Question: We have a class structure as listed below
'''
public class ItemDTO
{
public int ItemID { get; set; }
}
public class CostPageDTO
{
public string CostPageNumber { get; set; }
public List<ItemDTO> Items { get; set; }
}
'''
There are two lists - 1) List of Costpage and Items present in the database 2) User selected costpages
We need to compare these two lists and get a resultant list that has costpages for which the count of distinct items in the actual set and selected set are same.
What is the 'best performing' LINQ for this (in Chain-Method approach)?
Expected Result based on the following scenario is a list with only 1 costpage - "C2" (for which items match)

'''
static void Main(string[] args)
{
List<CostPageDTO> selectedCostPageAndItems = GetSelectedCostPageAndItems();
List<CostPageDTO> actualItems = GetActualItems();
//LINQ code to get the matching count costPages
}
private static List<CostPageDTO> GetSelectedCostPageAndItems()
{
ItemDTO i1 = new ItemDTO();
i1.ItemID = 1;
ItemDTO i2 = new ItemDTO();
i2.ItemID = 2;
ItemDTO i3 = new ItemDTO();
i3.ItemID = 3;
CostPageDTO c1 = new CostPageDTO();
c1.CostPageNumber = "C1";
c1.Items = new List<ItemDTO>();
c1.Items.Add(i1);
CostPageDTO c2 = new CostPageDTO();
c2.CostPageNumber = "C2";
c2.Items = new List<ItemDTO>();
c2.Items.Add(i2);
c2.Items.Add(i3);
//CostPageDTO c2Duplicate = new CostPageDTO();
//c2Duplicate.CostPageNumber = "C2";
//c2Duplicate.Items = new List<ItemDTO>();
//c2Duplicate.Items.Add(i2);
//c2Duplicate.Items.Add(i3);
List<CostPageDTO> selectedCostPageAndItems = new List<CostPageDTO>();
selectedCostPageAndItems.Add(c1);
selectedCostPageAndItems.Add(c2);
//selectedCostPageAndItems.Add(c2Duplicate);
return selectedCostPageAndItems;
}
private static List<CostPageDTO> GetActualItems()
{
ItemDTO i1 = new ItemDTO();
i1.ItemID = 1;
ItemDTO i2 = new ItemDTO();
i2.ItemID = 2;
ItemDTO i3 = new ItemDTO();
i3.ItemID = 3;
ItemDTO i3Duplicate = new ItemDTO();
i3Duplicate.ItemID = 3;
CostPageDTO c1 = new CostPageDTO();
c1.CostPageNumber = "C1";
c1.Items = new List<ItemDTO>();
c1.Items.Add(i1);
c1.Items.Add(i2);
c1.Items.Add(i3);
CostPageDTO c2 = new CostPageDTO();
c2.CostPageNumber = "C2";
c2.Items = new List<ItemDTO>();
c2.Items.Add(i2);
c2.Items.Add(i3);
c2.Items.Add(i3Duplicate);
List<CostPageDTO> actualItems = new List<CostPageDTO>();
actualItems.Add(c1);
actualItems.Add(c2);
return actualItems;
}
'''
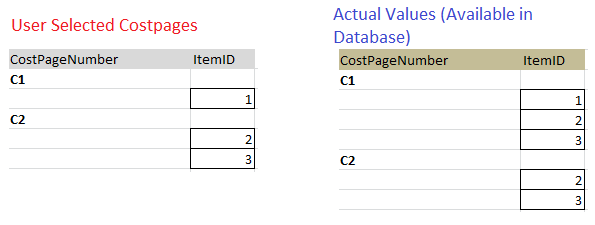
Answer: This will select your expected result:
'''
var result = selectedCostPageAndItems.SelectMany(scp => actualItems.Where(acp=>acp.CostPageNumber == scp.CostPageNumber),
(scp,acp)=> new {CostPageNumber = scp.CostPageNumber,
scpItems = new HashSet<int>(scp.Items.Select(x=>x.ItemID)),
acpItems = new HashSet<int>(acp.Items.Select(x=>x.ItemID))})
.Where(x => x.scpItems.SetEquals(x.acpItems))
.Select(x => x.CostPageNumber);
'''
'''
var result = from cp1 in selectedCostPageAndItems
from cp2 in actualItems
let items1 = new HashSet<int>(cp1.Items.Select(x=>x.ItemID))
let items2 = new HashSet<int>(cp2.Items.Select(x=>x.ItemID))
where cp1.CostPageNumber == cp2.CostPageNumber
&& items1.SetEquals(items2)
select cp1.CostPageNumber;
'''
Find all pairs of selected ('scp') and actual ('acp') 'CostPageDTO' with identical 'CostPageNumber'
'''
selectedCostPageAndItems.SelectMany(scp => actualItems.Where(acp=>acp.CostPageNumber == scp.CostPageNumber)
'''
For each such pair ('scp' and 'acp'), select the 'CostPageNumber' and a set of 'ItemDTO.ItemID' for the selected ('scpItems') and actual ('acpItems') 'CostPageDTO'
'''
(scp,acp)=> new {CostPageNumber = scp.CostPageNumber,
scpItems = new HashSet<int>(scp.Items.Select(x=>x.ItemID)),
acpItems = new HashSet<int>(acp.Items.Select(x=>x.ItemID))})
'''
Finally select the 'CostPageNumber' of the ones that have equal sets
'''
Where(x => x.scpItems.SetEquals(x.acpItems)).Select(x => x.CostPageNumber)
'''
The creation and the comparison of the <URL> is all